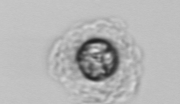
Label: Emiliania_huxleyi